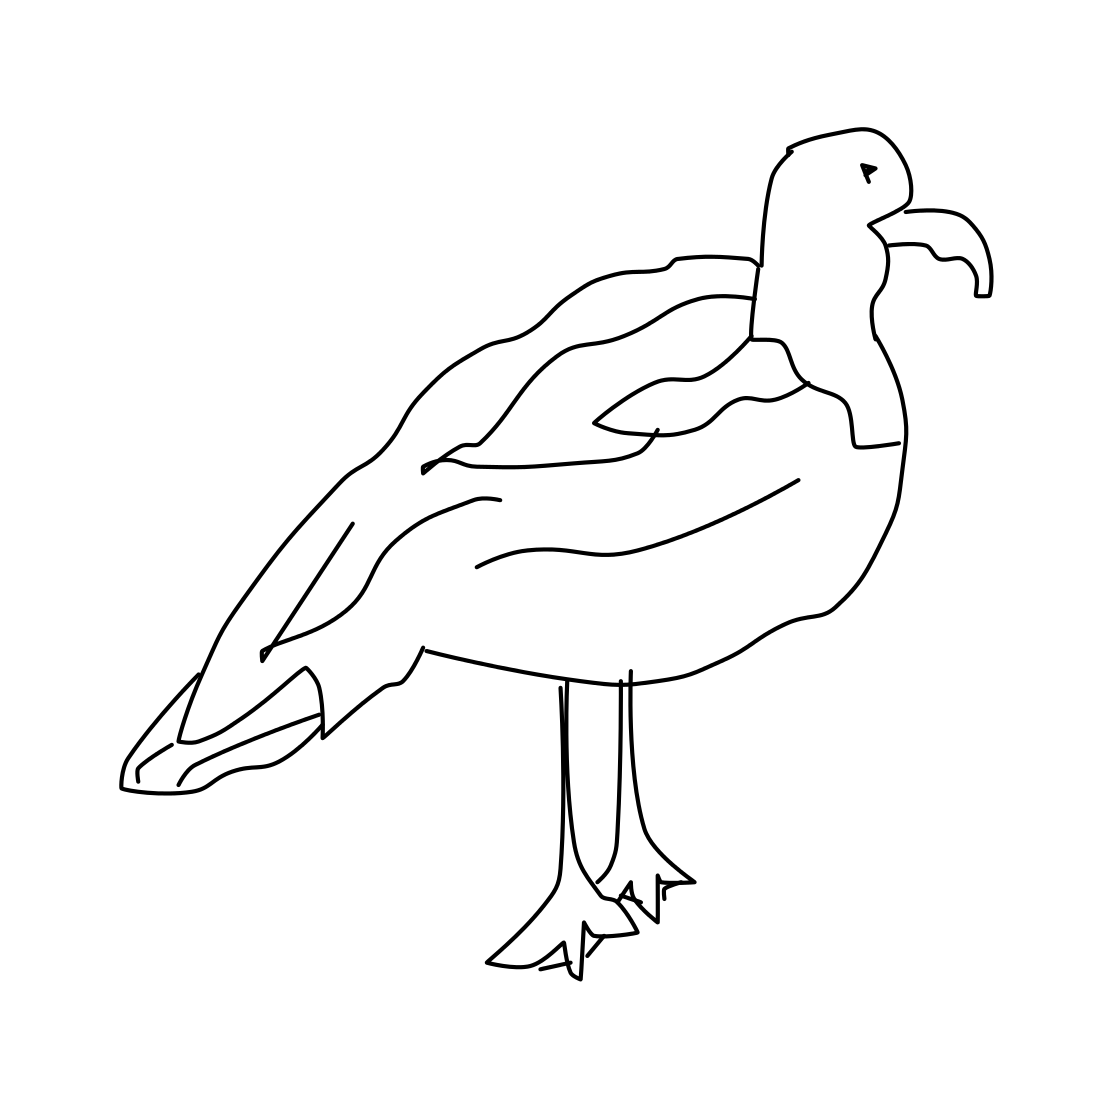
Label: seagull